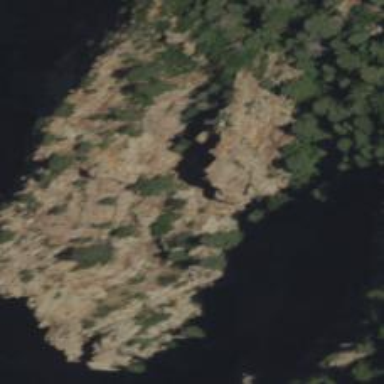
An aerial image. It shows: Cliff in nature.